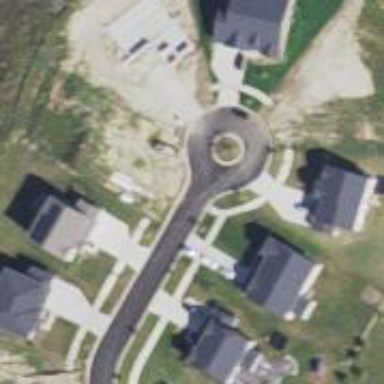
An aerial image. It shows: Turning loop on the road.